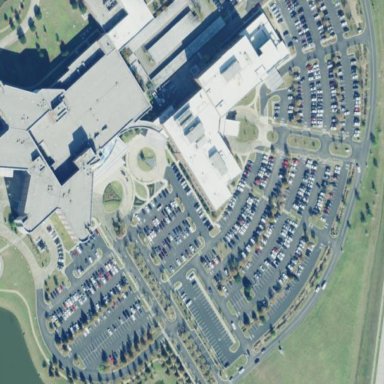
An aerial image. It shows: Hospital building.